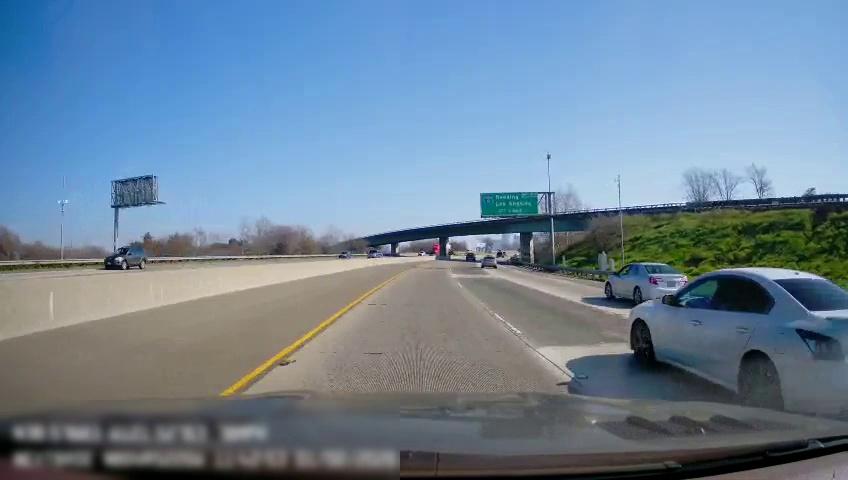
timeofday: Day
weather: Sunny
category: Drivable Space
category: Vehicles | SUV
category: Vehicles | Truck
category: Vehicles | Truck
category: Drivable Space
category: Vehicles | Car
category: Vehicles | Car
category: Vehicles | Car
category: Lanes | Current Lane
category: Lanes | Current Lane
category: Traffic | Signs
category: Traffic | Signs